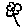
Label: flower